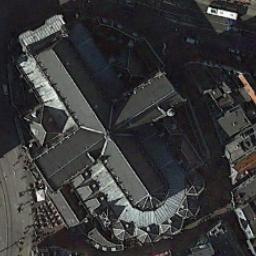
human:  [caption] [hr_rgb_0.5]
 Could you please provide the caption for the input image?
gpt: It was a church with a roof in the middle like a cyan cross .

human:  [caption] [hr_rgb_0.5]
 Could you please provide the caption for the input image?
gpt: A church with a gray cross-shaped roof surrounded by buildings, Roads and cars .

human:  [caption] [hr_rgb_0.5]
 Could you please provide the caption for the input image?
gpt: The church is surrounded by some buildings .

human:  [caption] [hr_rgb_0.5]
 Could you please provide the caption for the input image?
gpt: The church with a cross-shaped sloping roof is surrounded by other buildings and some roads .

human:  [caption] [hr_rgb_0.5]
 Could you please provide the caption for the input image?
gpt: A church with a gray cross roof beside some buildings .